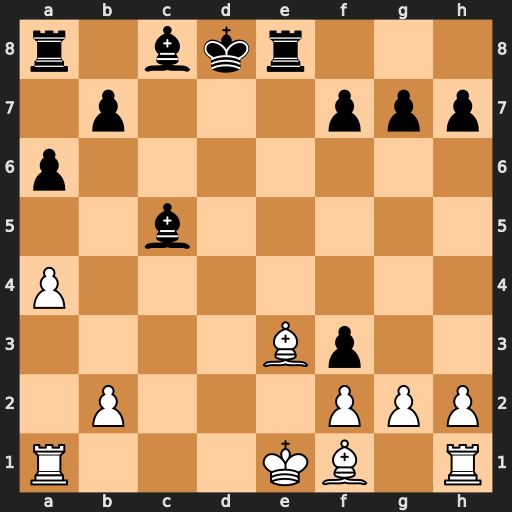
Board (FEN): r1bkr3/1p3ppp/p7/2b5/P7/4Bp2/1P3PPP/R3KB1R
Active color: w
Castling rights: KQ
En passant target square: -
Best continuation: O-O-O+ Bd7 Bxc5